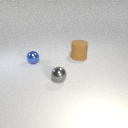
large brown rubber cylinder to the right of small blue metal sphere